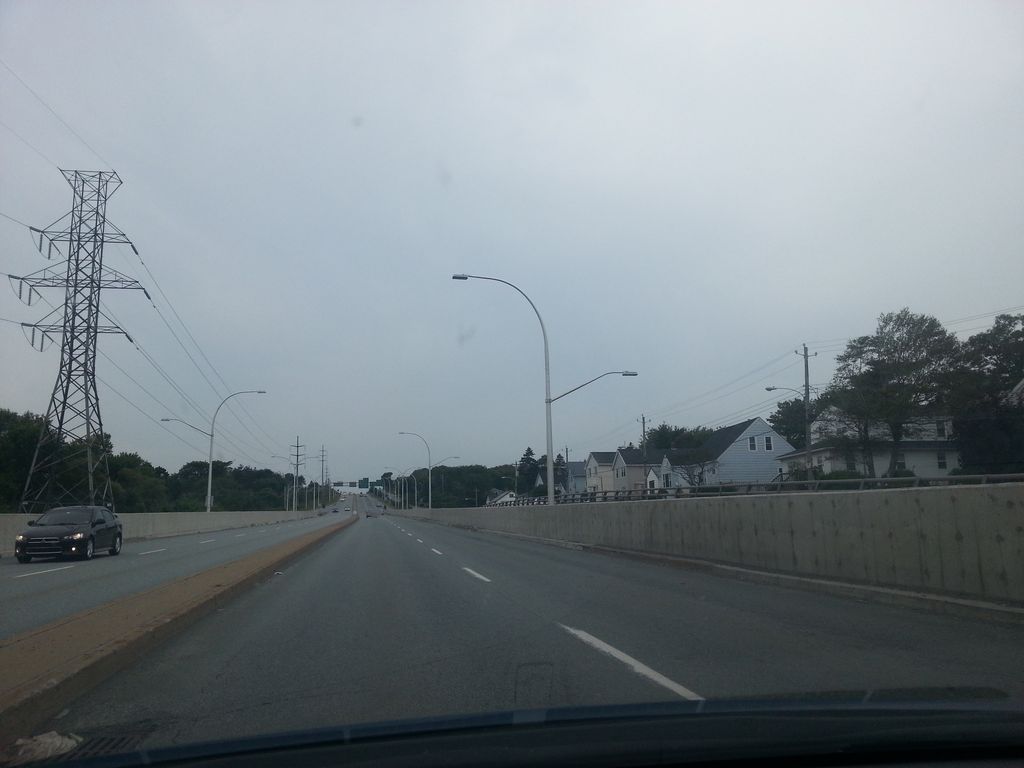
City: halifax